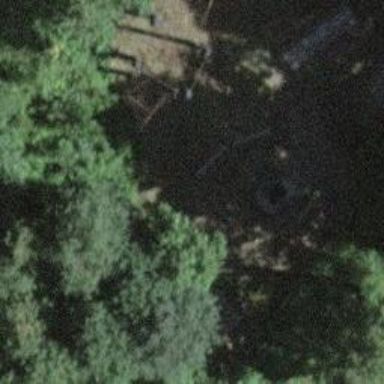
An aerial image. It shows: Barbecue facility.